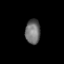
Tissue: lung
Cell type: T cells
Senescence score: 0.1727
Nuclear area (px): 359
Mean DAPI intensity: 111.117